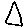
Label: triangle